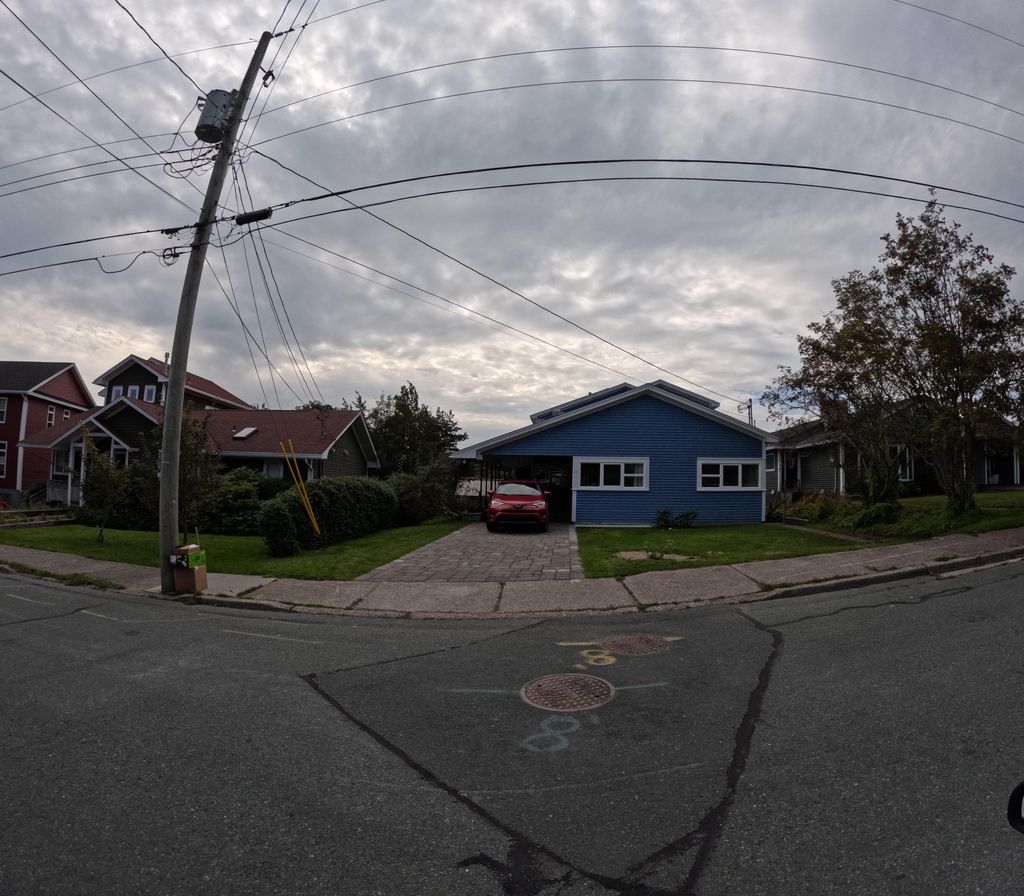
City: st_johns